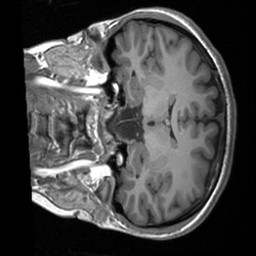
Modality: T1w
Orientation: coronal
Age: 23
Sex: female
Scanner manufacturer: siemens
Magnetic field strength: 3 T
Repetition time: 1.9 s
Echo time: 0.00226 s